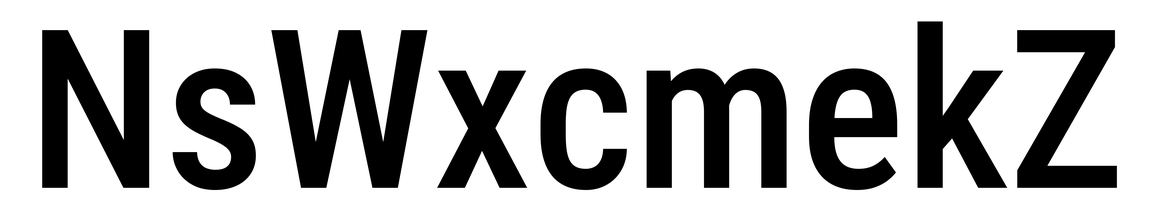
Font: Roboto_Condensed_Medium